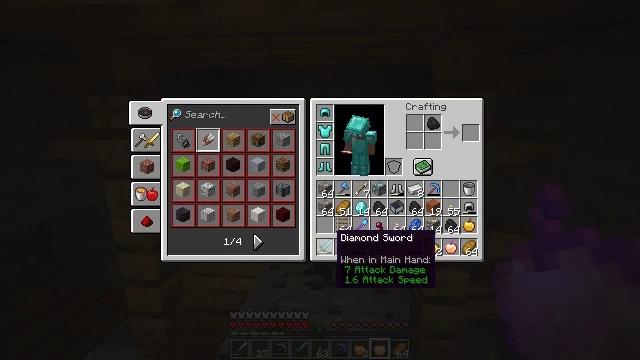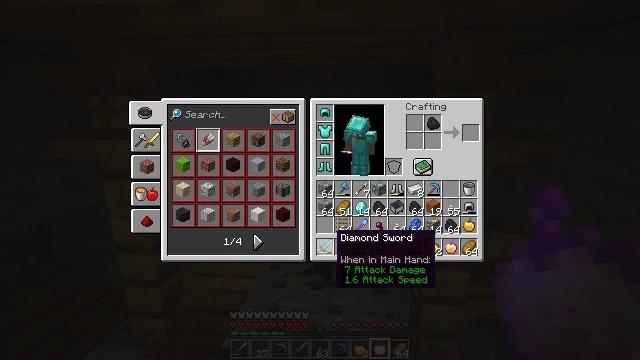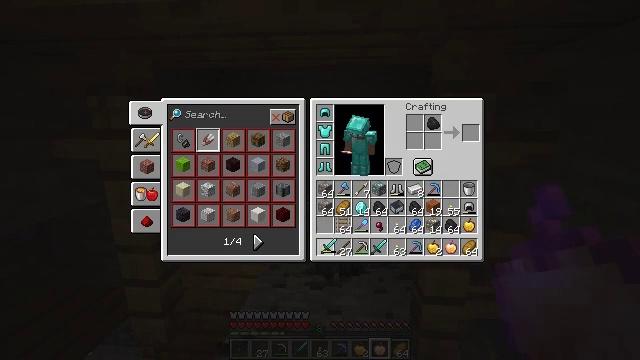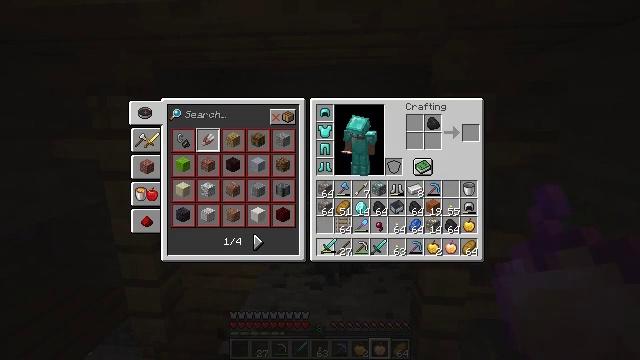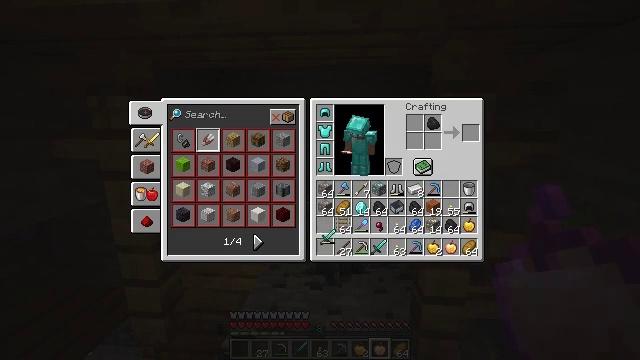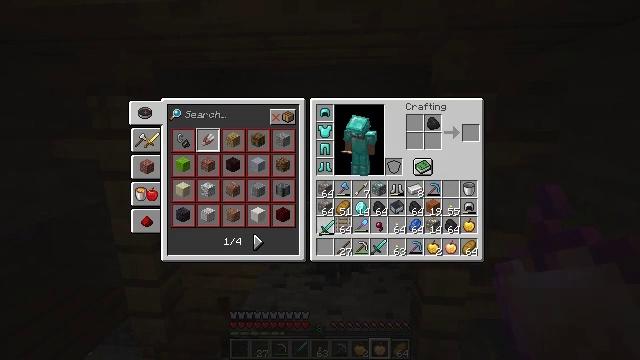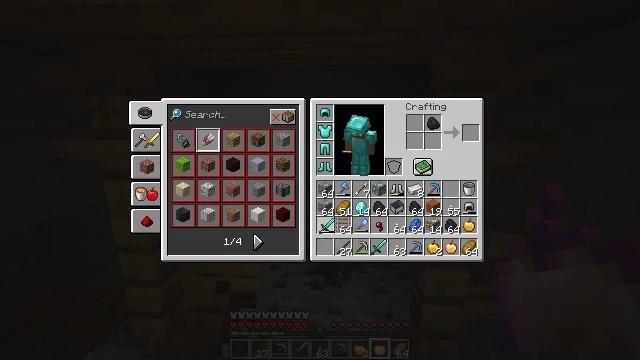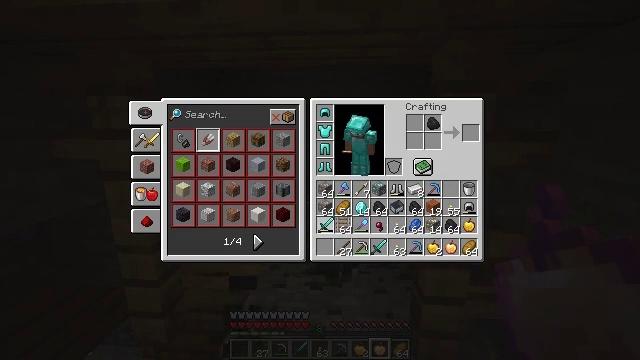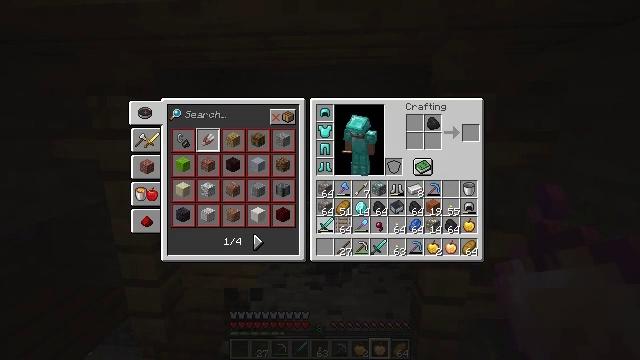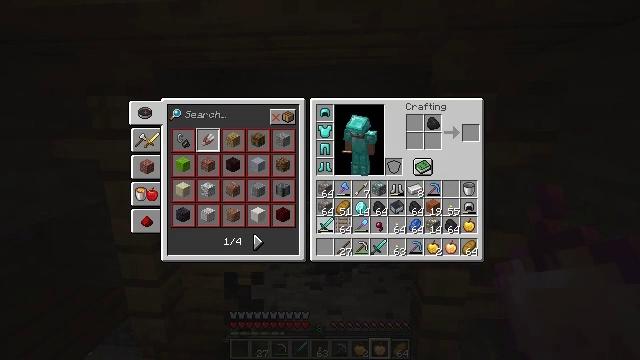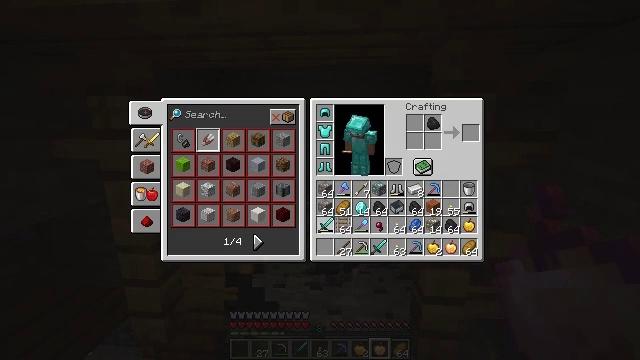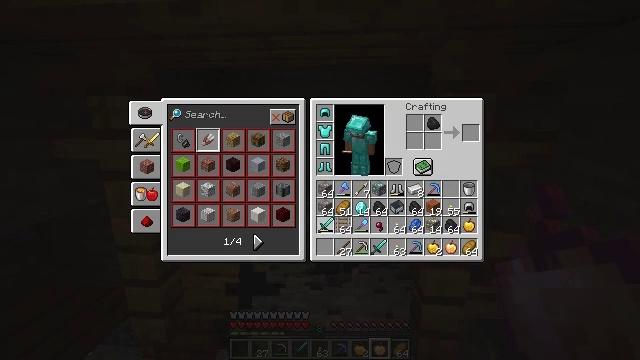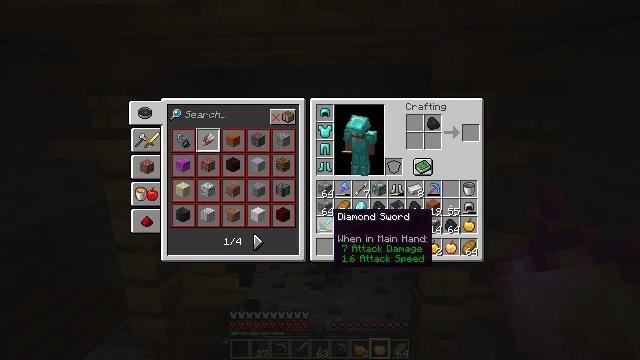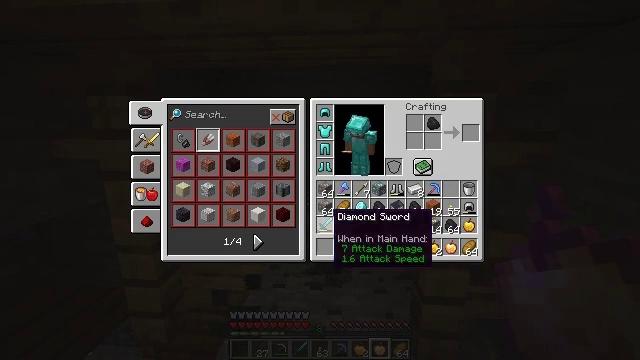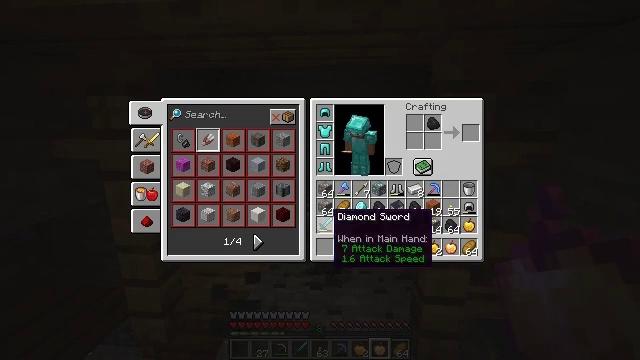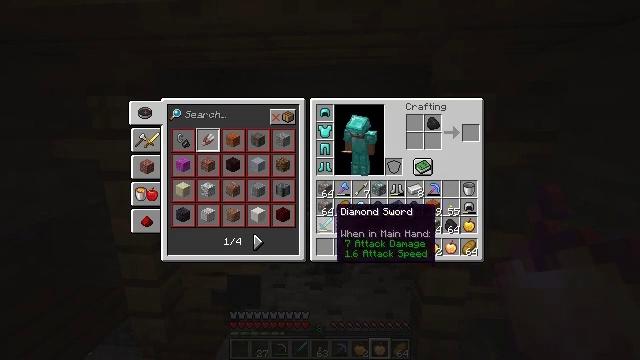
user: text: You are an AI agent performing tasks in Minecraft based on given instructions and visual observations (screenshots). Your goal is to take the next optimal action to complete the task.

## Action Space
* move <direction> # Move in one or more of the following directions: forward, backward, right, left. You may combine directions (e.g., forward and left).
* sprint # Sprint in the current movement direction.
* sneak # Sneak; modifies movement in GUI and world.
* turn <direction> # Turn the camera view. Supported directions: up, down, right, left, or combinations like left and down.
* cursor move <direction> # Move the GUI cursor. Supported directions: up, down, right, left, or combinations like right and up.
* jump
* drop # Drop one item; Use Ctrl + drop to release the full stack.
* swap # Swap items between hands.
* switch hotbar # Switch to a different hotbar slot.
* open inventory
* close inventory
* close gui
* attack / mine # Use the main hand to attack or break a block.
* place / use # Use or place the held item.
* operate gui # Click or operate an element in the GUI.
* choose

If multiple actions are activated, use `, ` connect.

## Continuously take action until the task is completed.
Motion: motion action
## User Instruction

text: Drop a pair of iron boots.
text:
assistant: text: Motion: no_op
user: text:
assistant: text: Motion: operate gui
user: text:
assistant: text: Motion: operate gui
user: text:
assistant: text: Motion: cursor move up, operate gui
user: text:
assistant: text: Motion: cursor move up
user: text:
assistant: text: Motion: no_op
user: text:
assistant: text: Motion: no_op
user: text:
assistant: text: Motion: operate gui
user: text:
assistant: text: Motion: operate gui
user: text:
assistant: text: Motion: operate gui
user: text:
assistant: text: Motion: operate gui
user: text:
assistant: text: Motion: no_op
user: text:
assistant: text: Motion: no_op
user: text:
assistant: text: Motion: no_op
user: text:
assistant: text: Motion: no_op
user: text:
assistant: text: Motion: cursor move right and up
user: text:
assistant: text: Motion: cursor move right and up
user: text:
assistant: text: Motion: cursor move right
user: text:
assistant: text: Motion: cursor move right
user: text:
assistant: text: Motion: no_op
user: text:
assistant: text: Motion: no_op
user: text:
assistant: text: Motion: no_op
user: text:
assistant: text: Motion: no_op
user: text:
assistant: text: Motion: no_op
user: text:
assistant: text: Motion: no_op
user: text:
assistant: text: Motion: no_op
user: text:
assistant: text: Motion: no_op
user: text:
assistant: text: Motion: no_op
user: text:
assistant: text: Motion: no_op
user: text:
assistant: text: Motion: no_op